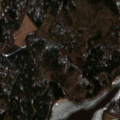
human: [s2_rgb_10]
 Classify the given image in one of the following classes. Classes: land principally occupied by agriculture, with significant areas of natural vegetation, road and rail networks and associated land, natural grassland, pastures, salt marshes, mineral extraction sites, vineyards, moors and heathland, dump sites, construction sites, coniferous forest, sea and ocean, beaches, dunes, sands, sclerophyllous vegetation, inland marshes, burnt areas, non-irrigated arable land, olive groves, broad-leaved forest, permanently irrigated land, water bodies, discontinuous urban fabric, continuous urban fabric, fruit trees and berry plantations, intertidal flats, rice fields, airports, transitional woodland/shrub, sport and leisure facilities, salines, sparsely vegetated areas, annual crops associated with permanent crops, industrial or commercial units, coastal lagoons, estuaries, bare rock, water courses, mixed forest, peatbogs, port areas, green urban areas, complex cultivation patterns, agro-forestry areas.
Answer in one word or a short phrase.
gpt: non-irrigated arable land, mixed forest, water courses, water bodies